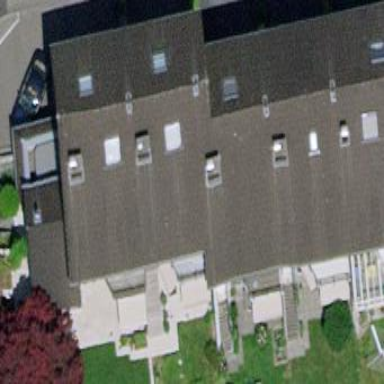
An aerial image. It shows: Saltbox shaped roof on apartment building.